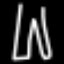
Label: pants